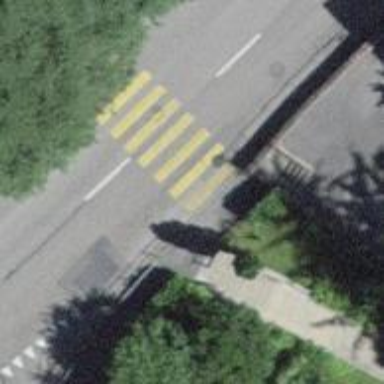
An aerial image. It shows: Uncontrolled road crossing.